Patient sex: M
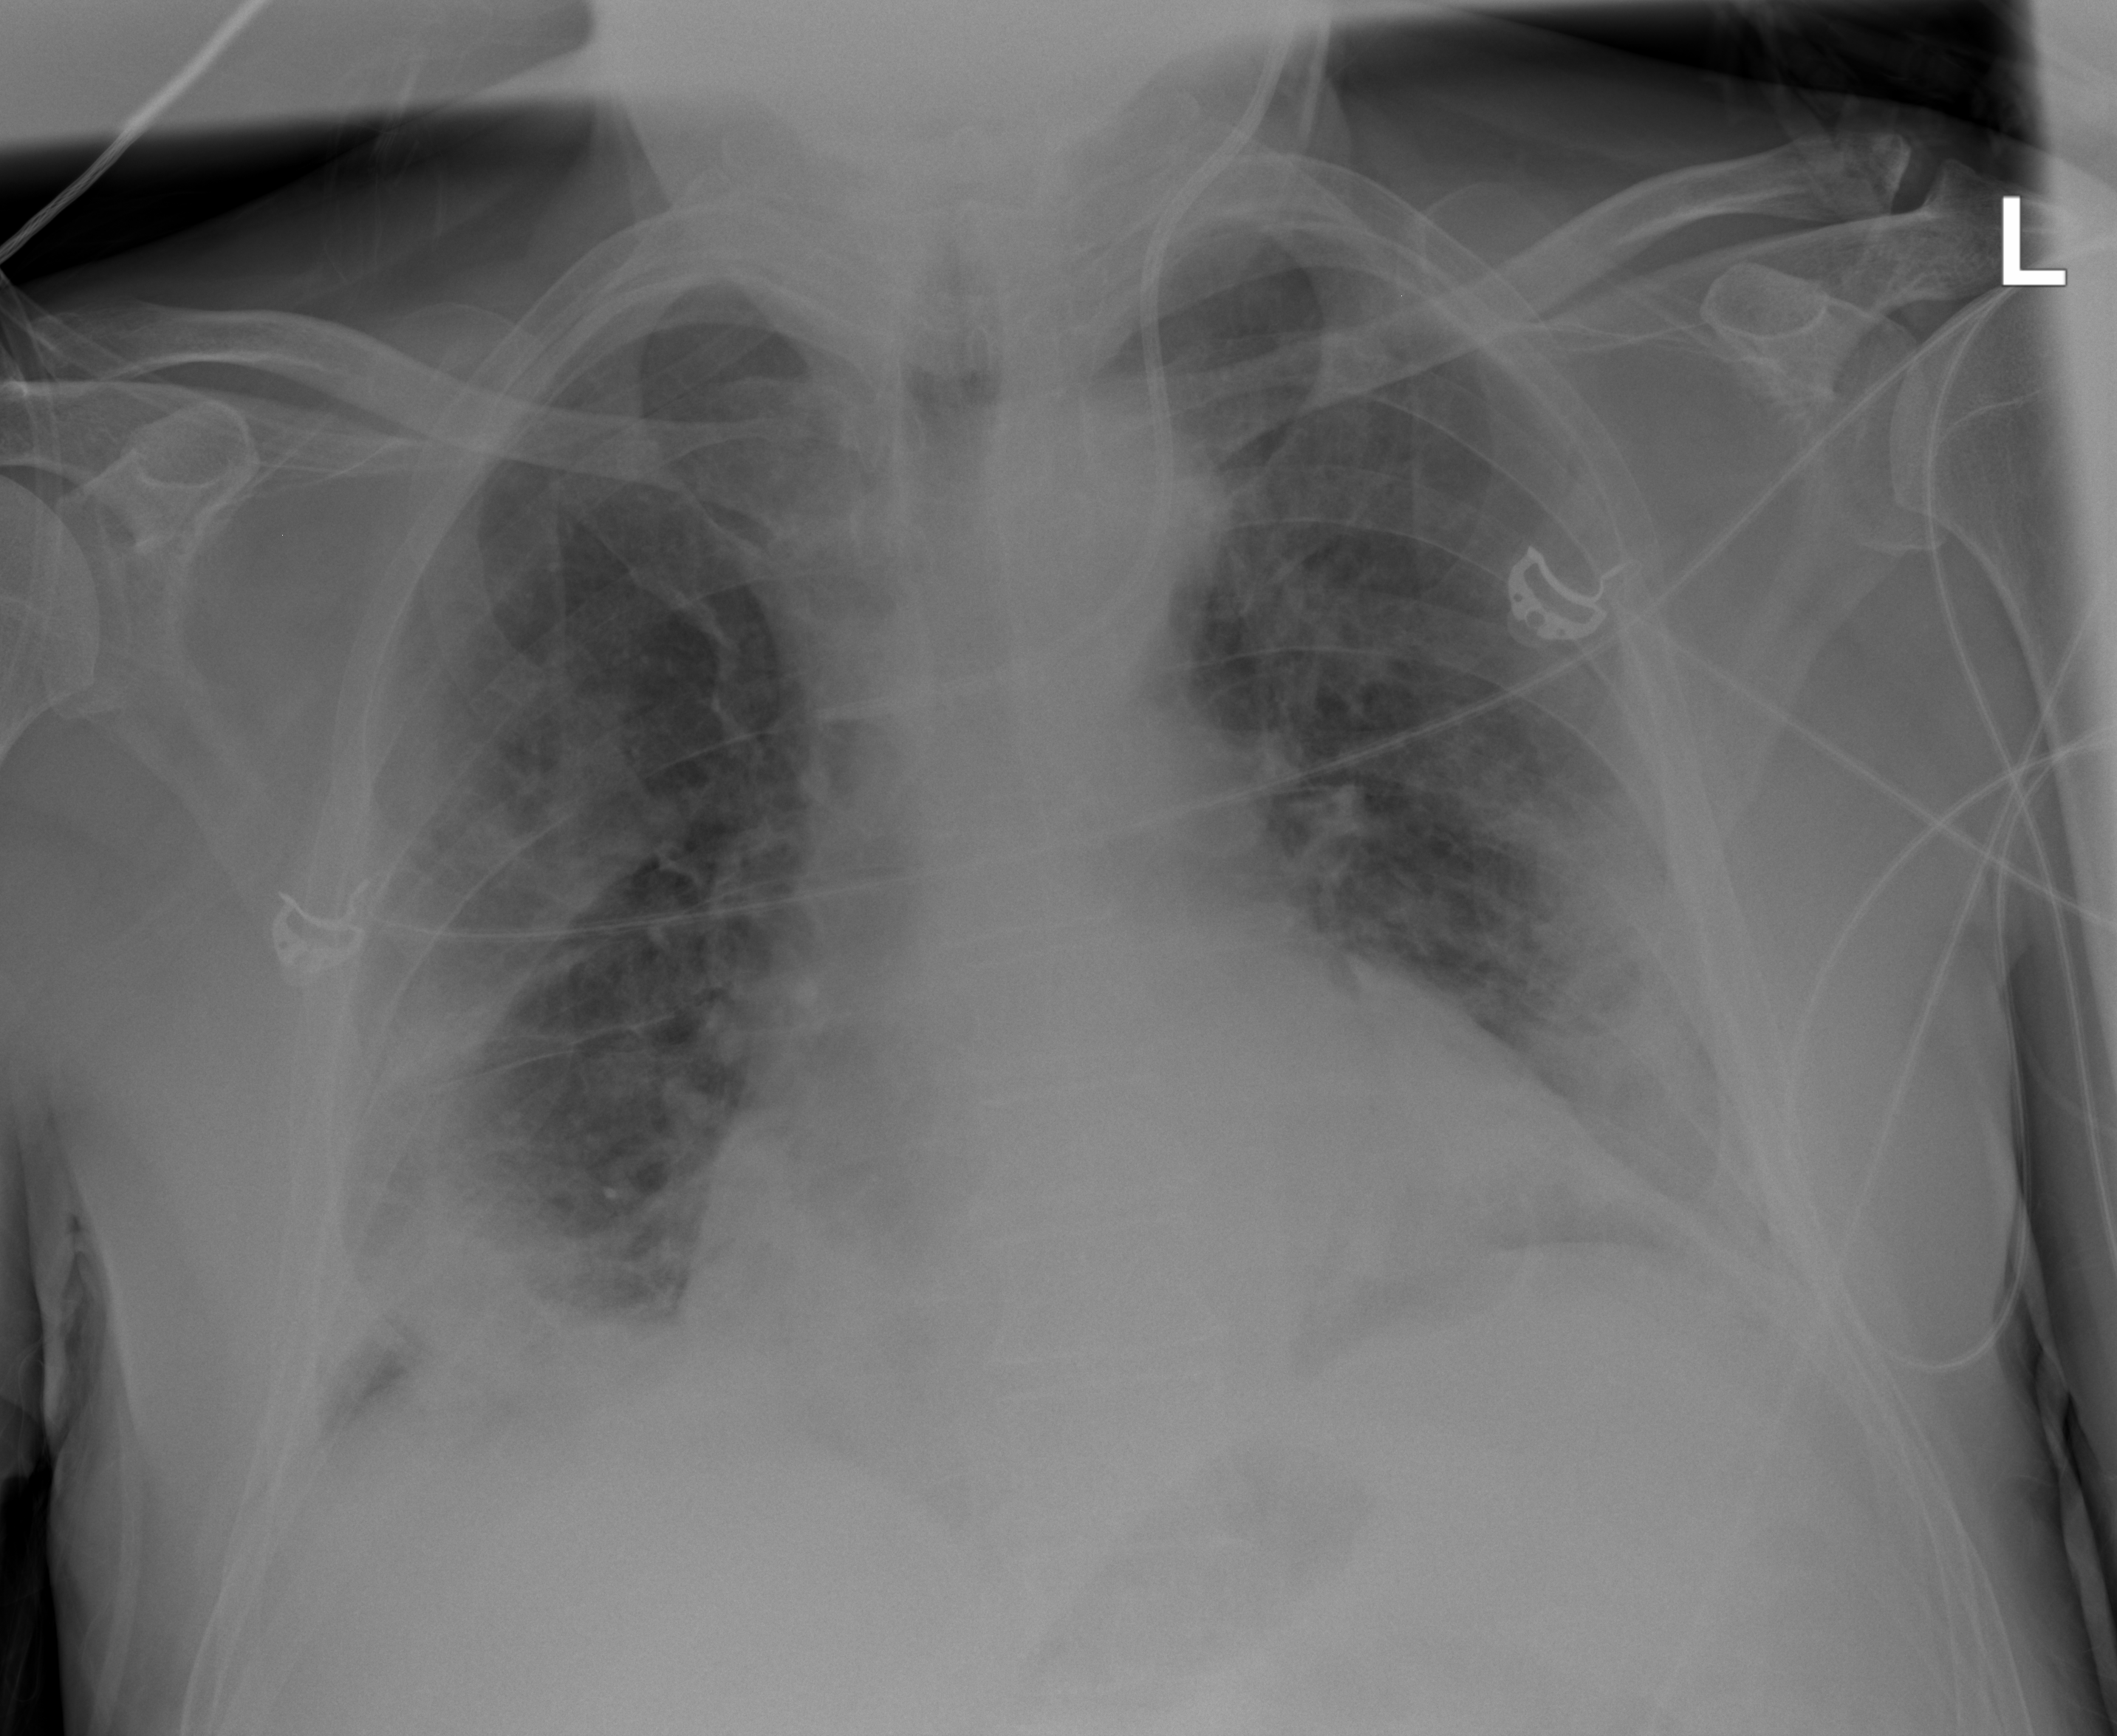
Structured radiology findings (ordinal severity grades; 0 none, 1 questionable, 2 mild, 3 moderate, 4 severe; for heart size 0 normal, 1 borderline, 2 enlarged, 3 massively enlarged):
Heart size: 2
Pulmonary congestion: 0
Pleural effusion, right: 0
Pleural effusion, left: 0
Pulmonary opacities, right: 3
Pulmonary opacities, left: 2
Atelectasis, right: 3
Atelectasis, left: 2